Current action and preconditions to check: trajectory_clear

Your task: For each precondition in the list above, predict whether it will hold at this action.

Consider the current scene as observed from the mobile robot's camera, and analyze the predicted future states of all dynamic agents (e.g., people, animals, vehicles, or any moving entities) within the NEXT SECOND.

IMPORTANT: Only answer "very likely" if you are absolutely certain—based on strong, clear evidence—that a dynamic agent will violate the precondition in the predicted future state. Do NOT answer "very likely" for unlikely, ambiguous, or low-probability risks.

Ask yourself for each precondition: Is there a high probability, with clear and convincing evidence, that the predicted future states of any dynamic agent will interfere with the predicted future state of the currently executing action within the NEXT SECOND, causing that precondition to fail?

Assess the risk level based on these predictions. Use "likely" or "very likely" if motions create a clear risk of interference.

Use "neutral" or "improbable" if agents are nearby but their predicted paths are clearly diverging or non-conflicting.

Failure Risk Categories: "very improbable", "improbable", "neutral", "likely", "very likely"

Answer Format: Output ONLY the probability_of_failure value from these categories: "very improbable", "improbable", "neutral", "likely", "very likely"

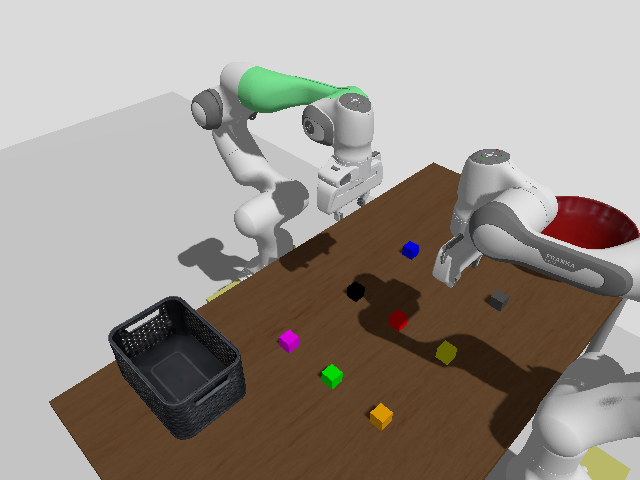

Answer: improbable